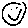
Label: smiley face